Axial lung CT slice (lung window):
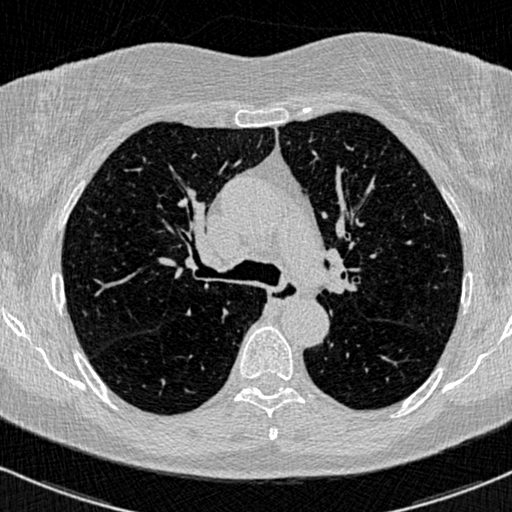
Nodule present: no